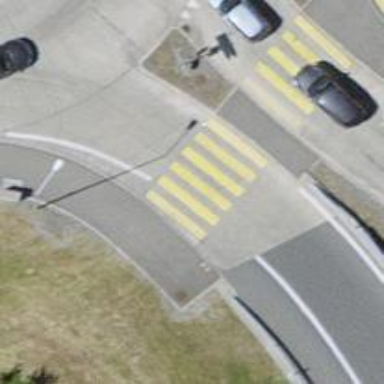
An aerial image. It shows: Pedestrian crossing with zebra markings on the footway.